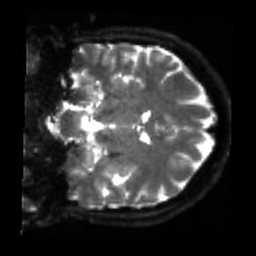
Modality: sbref
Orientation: coronal
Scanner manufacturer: siemens
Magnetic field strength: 3 T
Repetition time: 4 s
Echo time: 0.0594 s